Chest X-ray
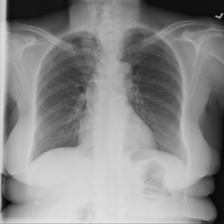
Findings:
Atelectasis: negative
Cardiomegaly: negative
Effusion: negative
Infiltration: negative
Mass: negative
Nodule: negative
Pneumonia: negative
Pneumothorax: negative
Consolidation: negative
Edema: negative
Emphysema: negative
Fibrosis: negative
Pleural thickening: negative
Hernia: negative